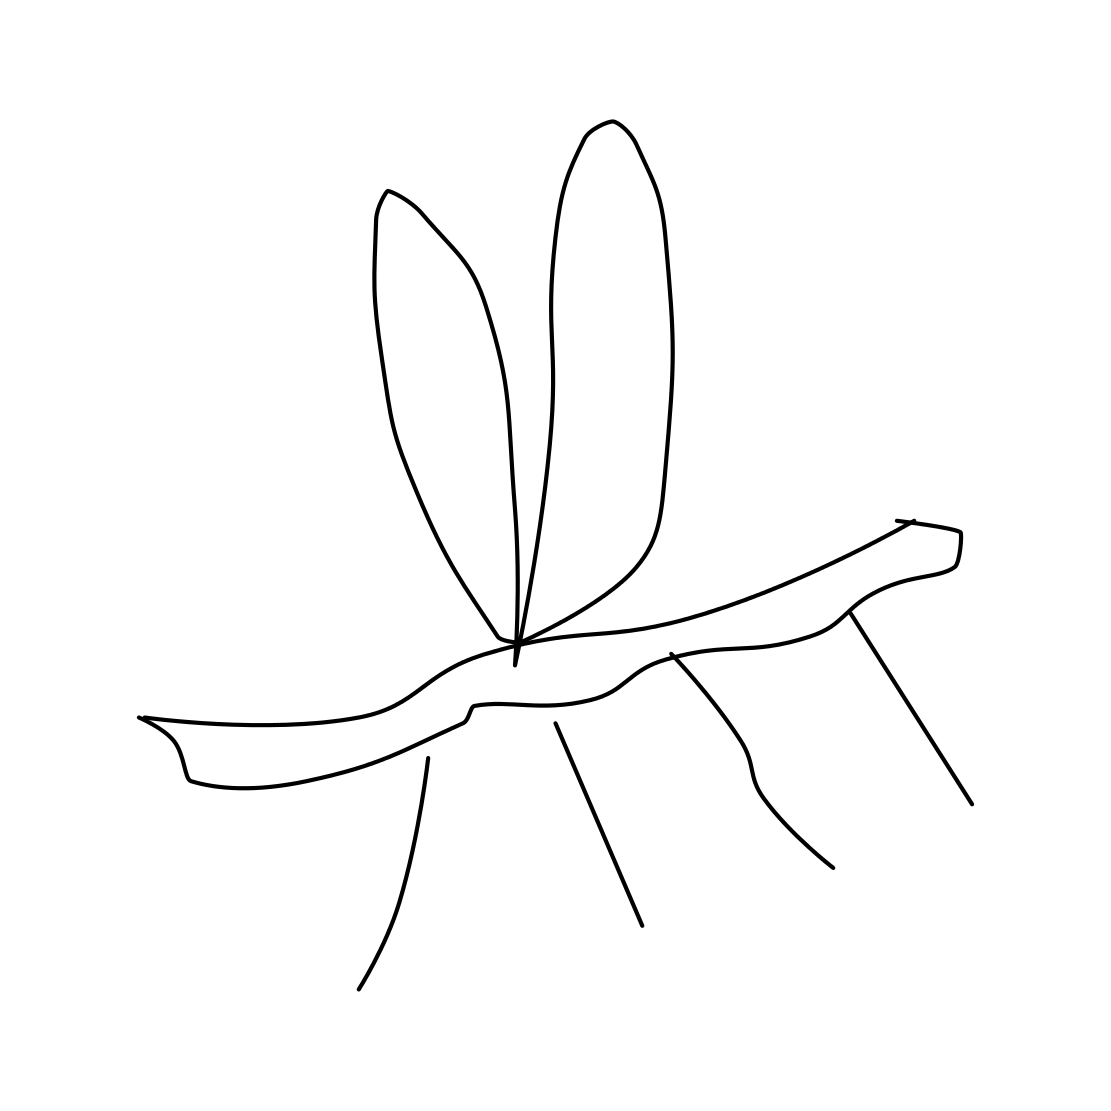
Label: mosquito